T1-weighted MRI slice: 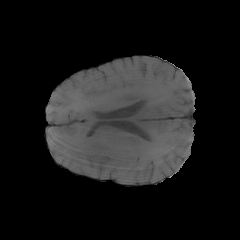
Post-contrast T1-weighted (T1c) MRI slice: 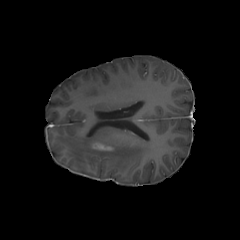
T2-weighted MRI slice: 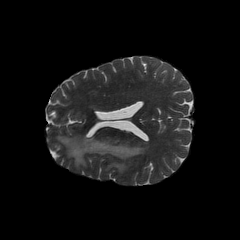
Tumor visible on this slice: yes